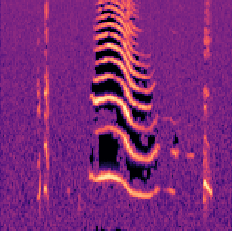
Sound class: Baby cry